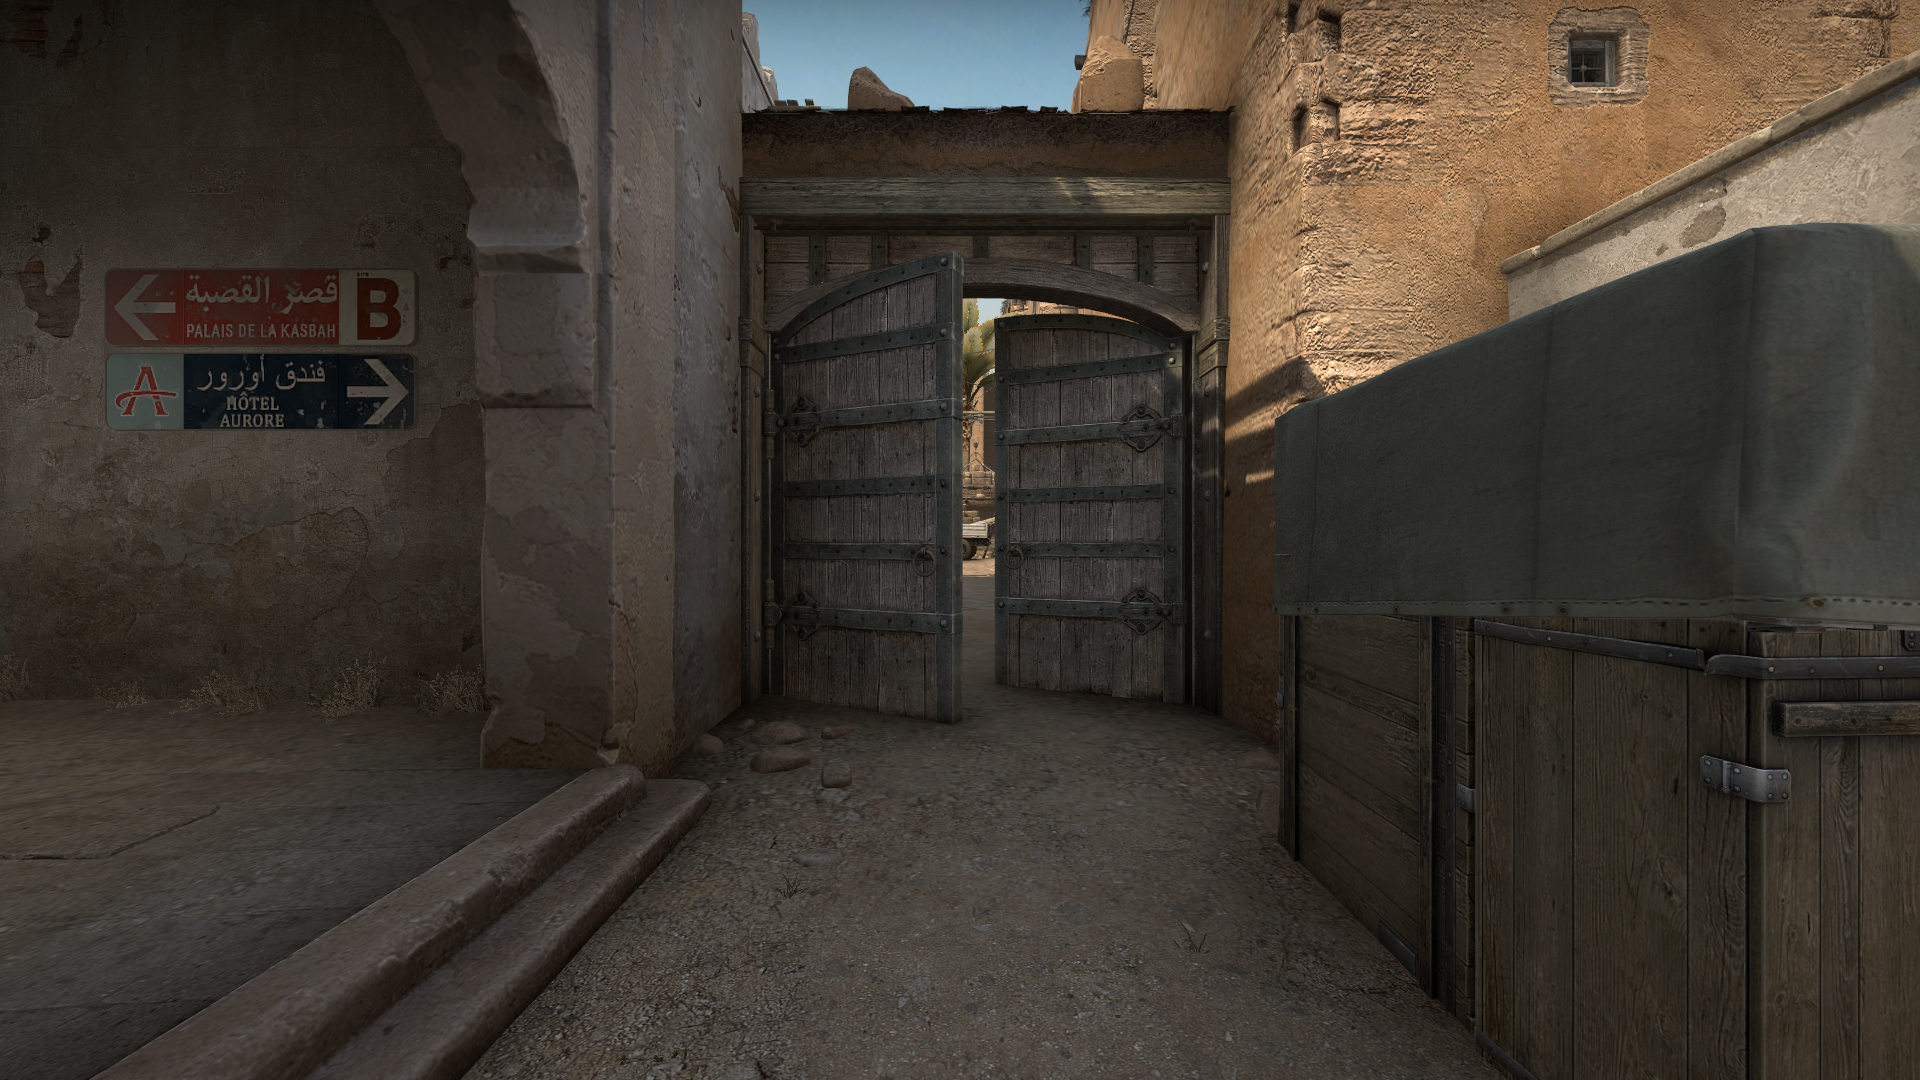
Map: de_dust2